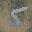
Label: 5